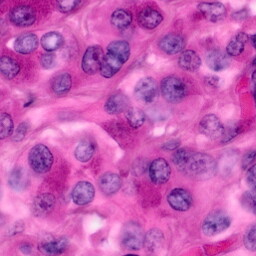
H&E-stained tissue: Pancreatic